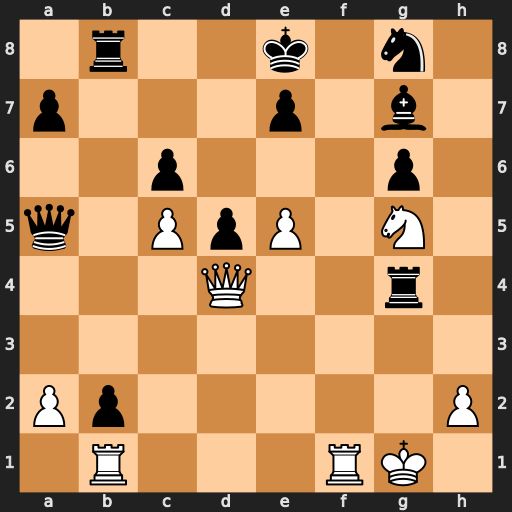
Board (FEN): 1r2k1n1/p3p1b1/2p3p1/q1PpP1N1/3Q2r1/8/Pp5P/1R3RK1
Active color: w
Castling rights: -
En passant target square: -
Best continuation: Qxg4 Nh6 Qe6